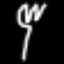
Label: fork